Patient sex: F
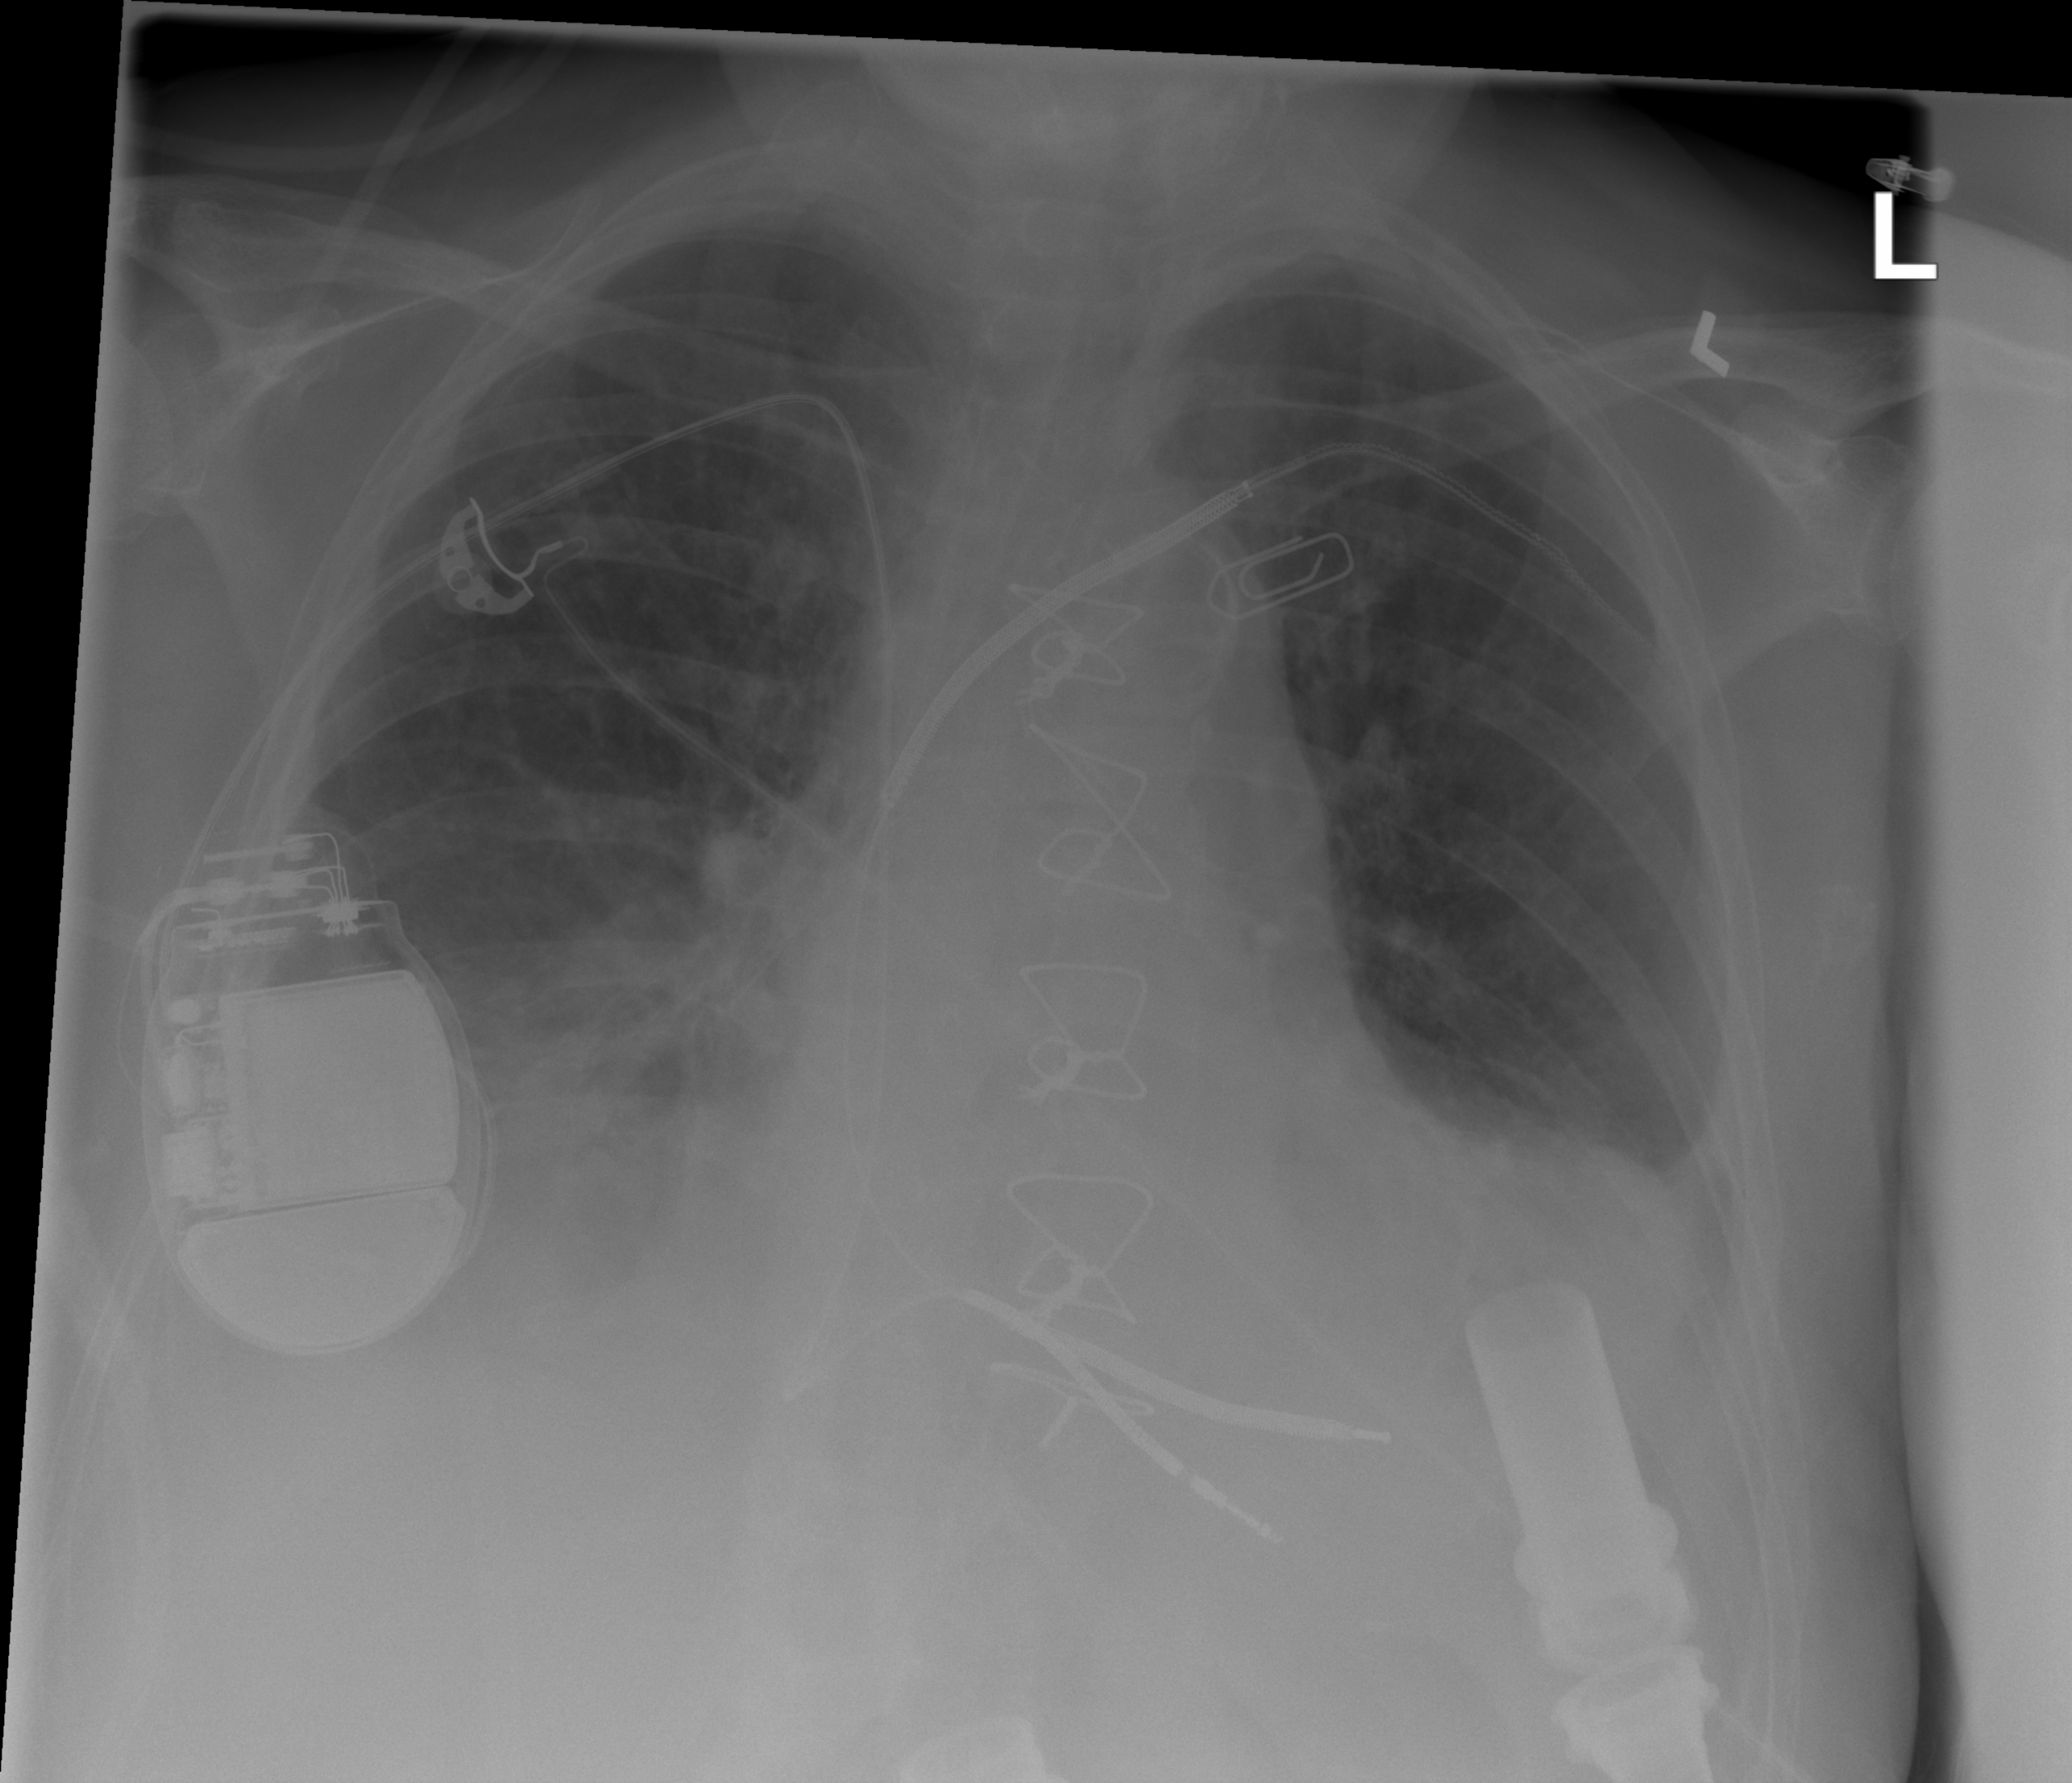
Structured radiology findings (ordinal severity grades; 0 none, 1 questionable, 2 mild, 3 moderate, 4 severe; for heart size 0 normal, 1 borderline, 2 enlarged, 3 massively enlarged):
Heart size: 2
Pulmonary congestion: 2
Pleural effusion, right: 3
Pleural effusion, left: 2
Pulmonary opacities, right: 0
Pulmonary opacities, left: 0
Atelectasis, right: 2
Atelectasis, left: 2